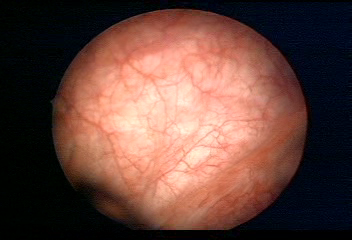
Modality: WLC
Class: Normal mucosa
Bladder cancer association: No